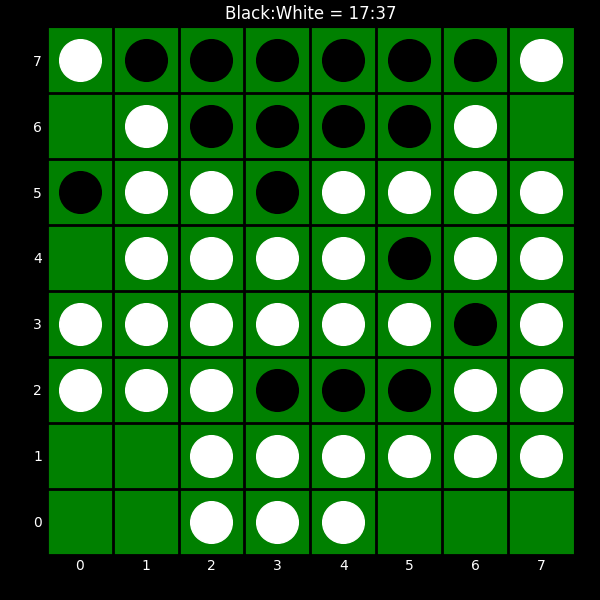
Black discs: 17
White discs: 37